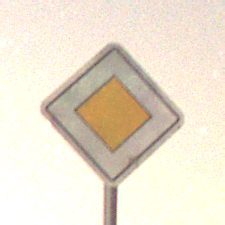
Verkehrszeichen: Vorfahrtsstrasse
Umgebung: Outdoor, Nature
Tageszeit: Night
Wetter: Clear
Licht: Natural
Jahreszeit: NotSpecified
Kontrast: LowContrast